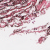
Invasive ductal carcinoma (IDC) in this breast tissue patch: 0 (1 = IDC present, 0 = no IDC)